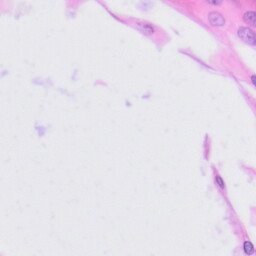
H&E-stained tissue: Tonsil